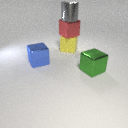
large red metal cube above large yellow rubber cube